Question: I am attempting to setup Symfony2 on an Ubuntu virtual host. However even the simple hello world page is taking around 7-8 seconds to load. I have tried running other applications such as PhpMyAdmin and they are running fine but i cannot figure out why symfony is taking so long to load.
Here are some webgrind results:
Im sorry i cant provide any more information at the moment but im not sure where to look. Thanks in advance.
Daniel
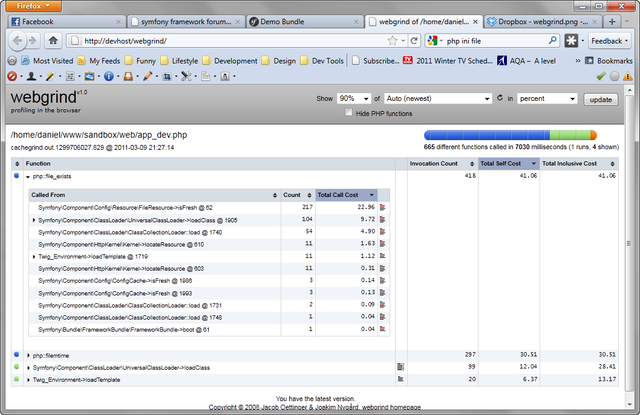
Answer: I noticed in Symfony 1.3 / 1.4 that my page loads took to load when Xdebug's profiler was running. I haven't tried Xdebug with Symfony 2.0 yet, but I imagine similar results would ensue.
The problem is that Symfony is a large framework that does a of background processing for you. When Xdebug is profiling this, your pages will take a lot longer to load.
Your best bet is to download a plugin for your browser that allows you to send the profiler flag to the server only when you need to use it. Xdebug can be setup to profile on request.
Here are my current Xdebug configurations on my development box:
'''
xdebug.remote_enable=1
xdebug.remote_host="127.0.0.1"
xdebug.remote_port=9000
xdebug.remote_handler="dbgp"
xdebug.remote_mode=req
xdebug.profiler_enable = 0
xdebug.profiler_enable_trigger = 1
xdebug.profiler_output_dir = "c:ar\profile"
xdebug.profiler_output_name = "cachegrind.out.%t"
'''